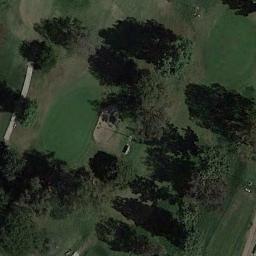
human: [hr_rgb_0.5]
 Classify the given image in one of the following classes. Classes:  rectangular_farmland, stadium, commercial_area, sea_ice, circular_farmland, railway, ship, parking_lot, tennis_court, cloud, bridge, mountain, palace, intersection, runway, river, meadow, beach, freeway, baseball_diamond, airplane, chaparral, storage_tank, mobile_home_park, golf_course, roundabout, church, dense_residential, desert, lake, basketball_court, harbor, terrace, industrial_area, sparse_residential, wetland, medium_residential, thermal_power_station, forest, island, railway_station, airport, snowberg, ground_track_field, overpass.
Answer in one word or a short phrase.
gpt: golf_course